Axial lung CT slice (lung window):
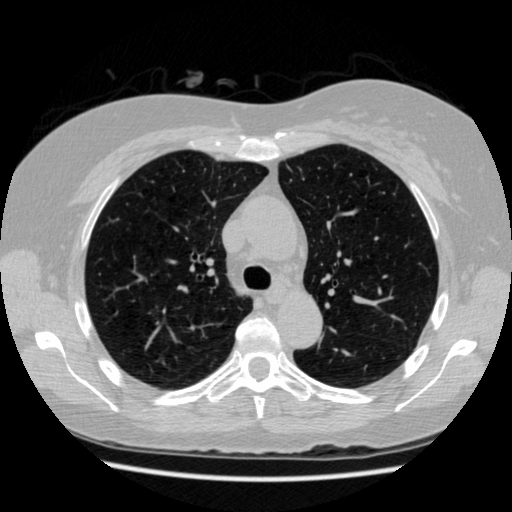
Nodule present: no